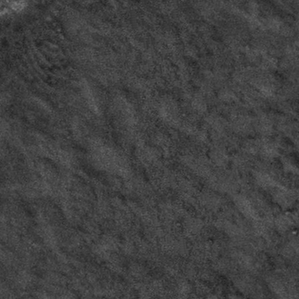
Label: frost